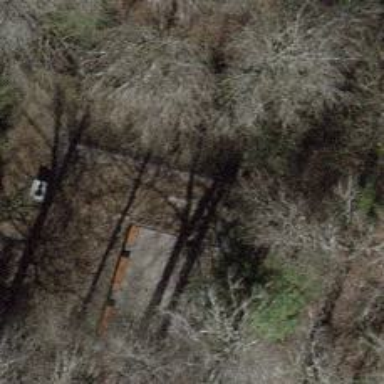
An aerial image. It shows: Shelter building.